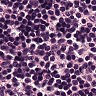
Metastatic tissue present: no